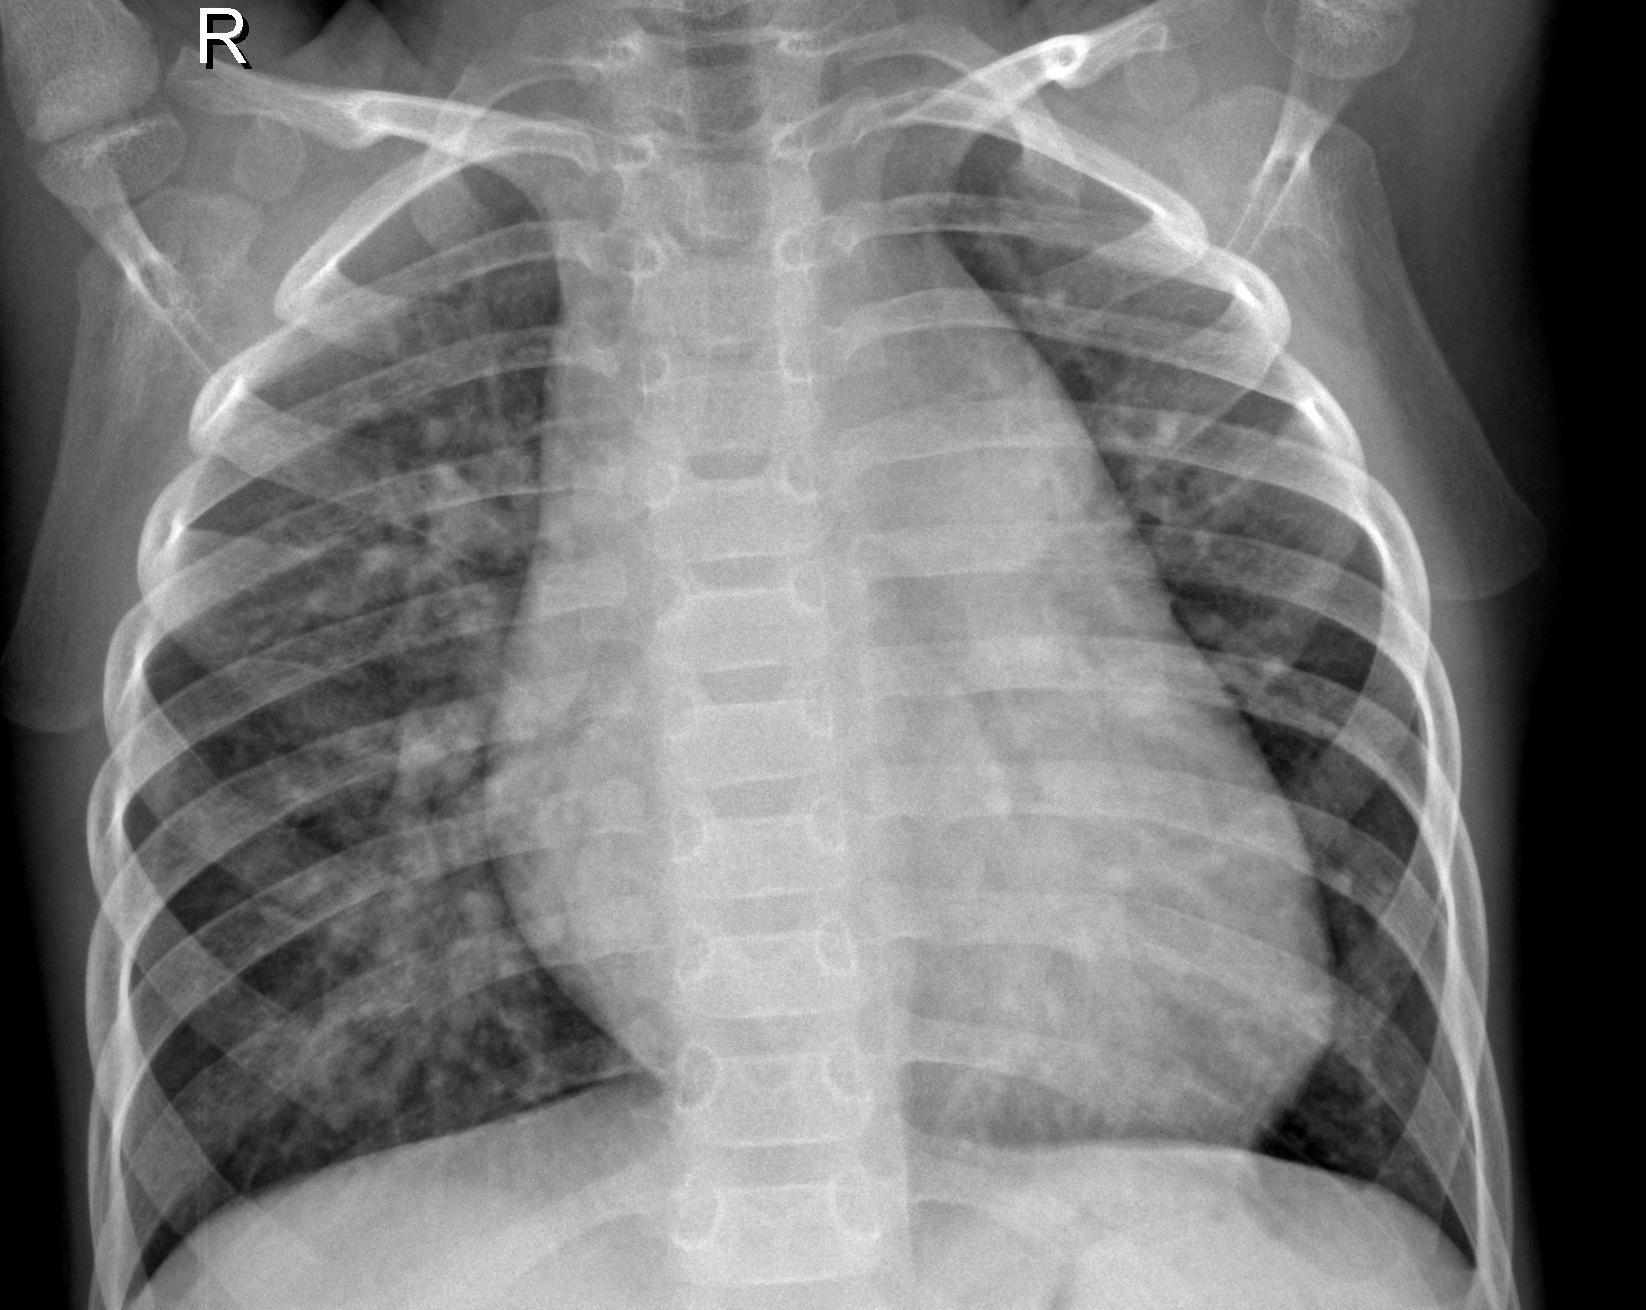
Diagnosis: PNEUMONIA